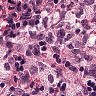
Metastatic tissue present: no